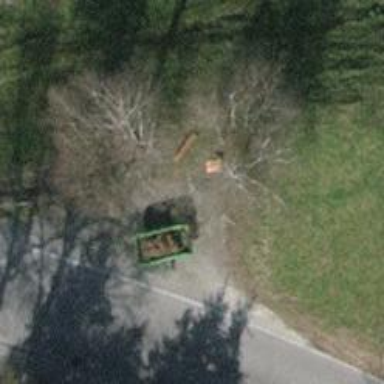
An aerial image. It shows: Recycling container for green waste at the recycling facility.